Field crop: maize
Growth stage: 1
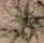
Species: salsola